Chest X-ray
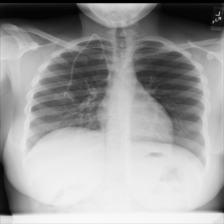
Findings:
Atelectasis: negative
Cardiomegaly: negative
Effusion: negative
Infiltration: negative
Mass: negative
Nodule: negative
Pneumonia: negative
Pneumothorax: negative
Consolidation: negative
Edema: negative
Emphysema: negative
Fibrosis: negative
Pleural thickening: negative
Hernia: negative